Question: Facebook Paper uses a card-style view controller. The background has a status bar, which can be covered by the front card.
How to achieve that?

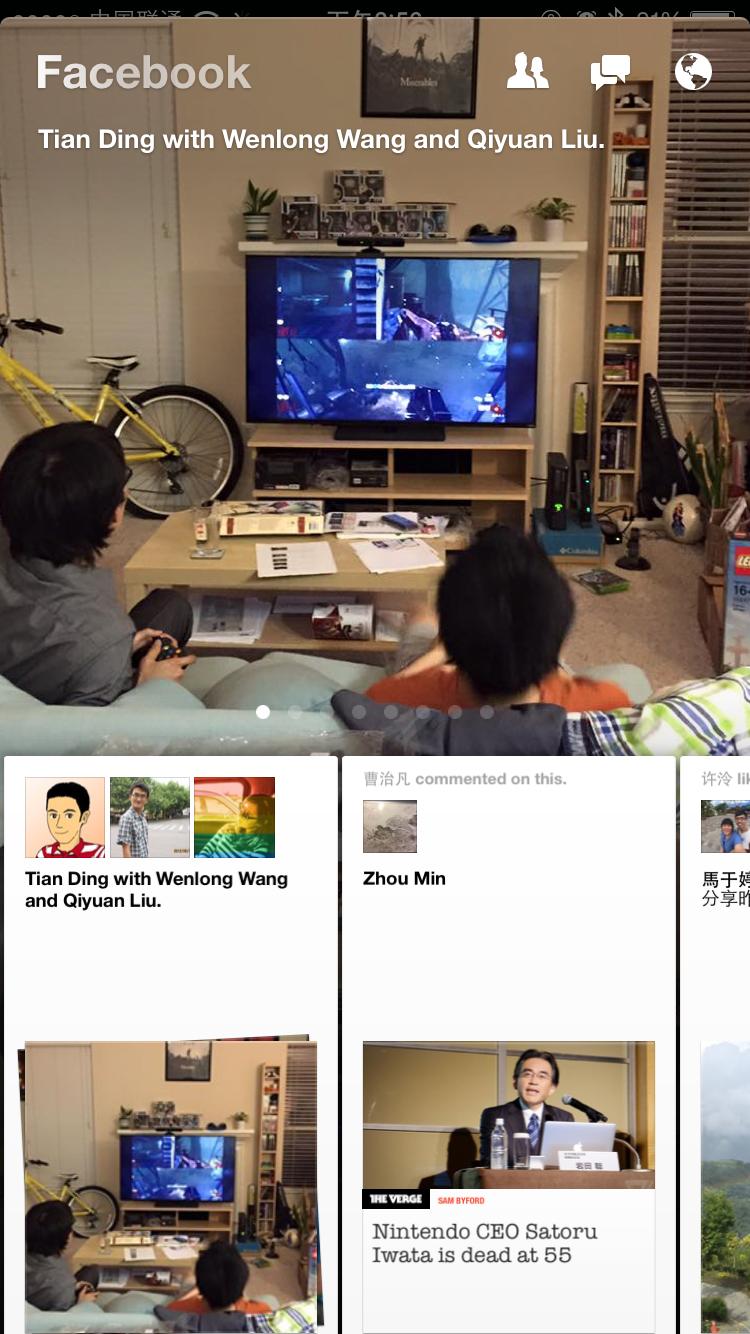
Answer: It is basically a new 'UIWindow' that has higher 'windowLevel'.
You make a new window and set 'windowLevel' to something like 'UIWindowLevelStatusBar + 1'. Then, the content of the window will float on top of the status bar.
But beware! Apple AppStore does not like "abusing status bar", and will reject whatever if they feel you're abusing status bar stuffs. This is just another story from how you can implement.
If you're looking for a tutorial, here's nice one.
<URL>